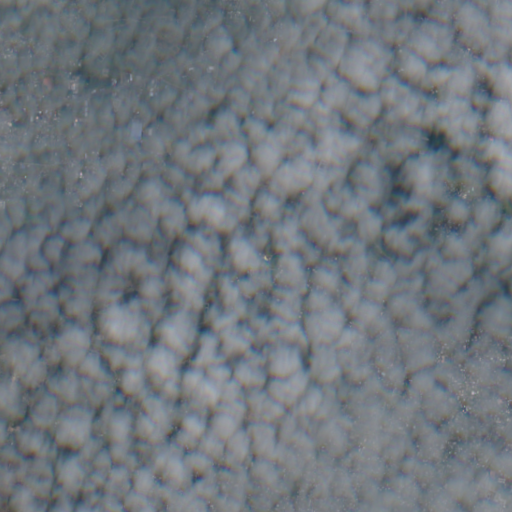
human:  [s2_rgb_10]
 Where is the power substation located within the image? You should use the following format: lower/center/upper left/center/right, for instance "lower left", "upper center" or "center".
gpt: The power substation is located in the upper left of the image.
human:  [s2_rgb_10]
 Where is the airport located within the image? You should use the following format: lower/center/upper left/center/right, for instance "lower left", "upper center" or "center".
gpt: There is no airport in the image.